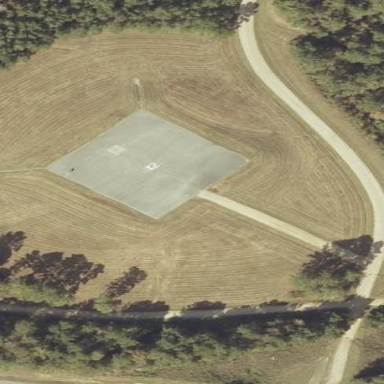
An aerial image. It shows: Image of helipad at airport.